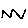
Label: zigzag